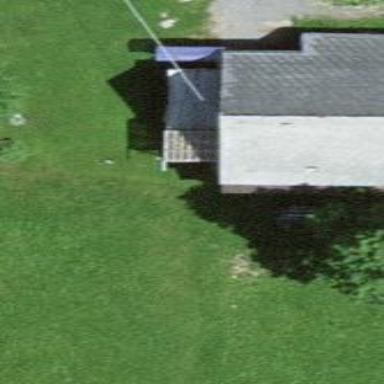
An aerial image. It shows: Shed.